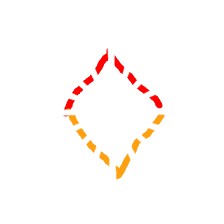
Shape: rhombus